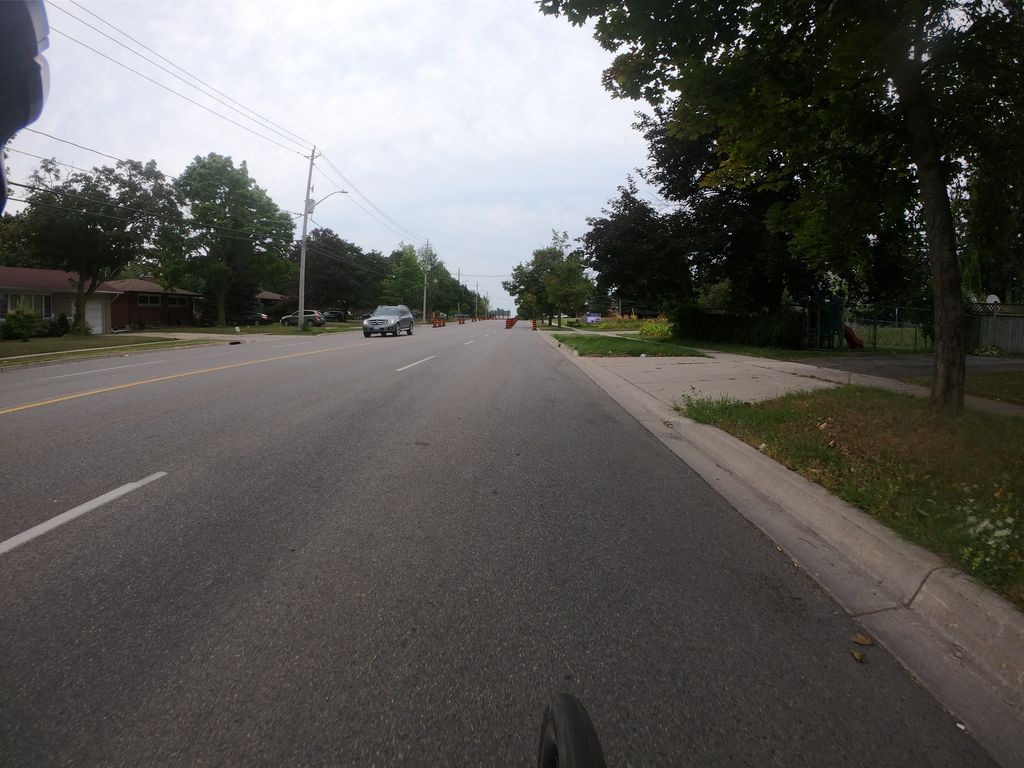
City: kitchener-waterloo